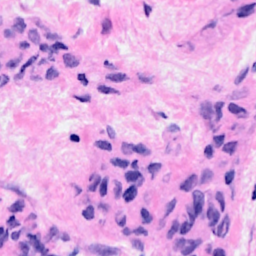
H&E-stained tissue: Breast